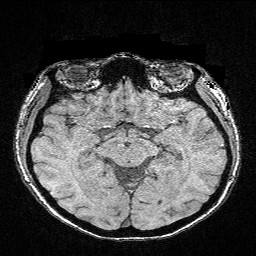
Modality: FLASH
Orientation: coronal
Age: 24
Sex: female